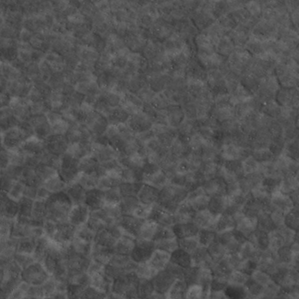
Label: non_frost